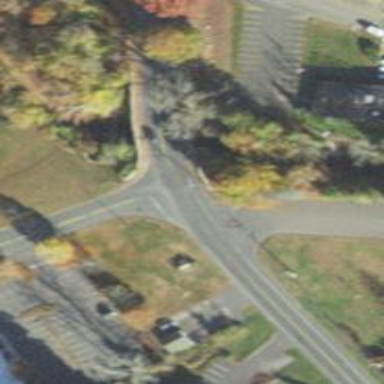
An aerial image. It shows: Secondary road with bridge.